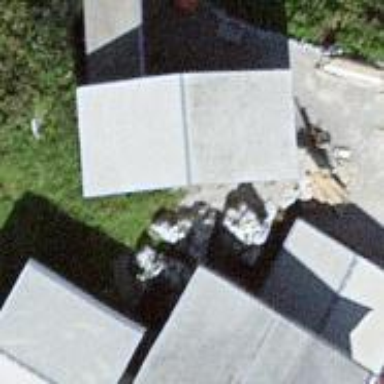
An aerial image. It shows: Shed.